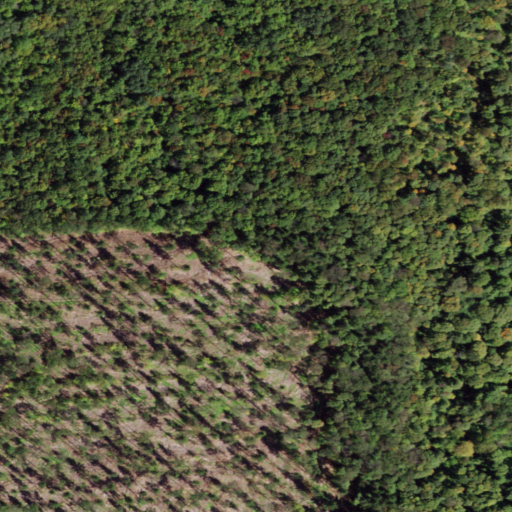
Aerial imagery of mountain in New York named Snyder Hill containing mixed forest, deciduous forest, shrub, and evergreen forest